Question: I'm working on a Contact Details page in Silverstripe. I'm having problems developing the template for the page, however.
The 'ContactDetails' model has many 'OurServices' and 'OtherServices' within it. These Service contacts are just DataObjects which have basic contact details for the department handling the service in the organisation.
What I'm trying to achieve is a flexible way to display each data type side-by-side. Each data type has its own column in the template, which you can see in this image:
The problem that I'm having is that I need to fill in the gap in the bottom left corner. I need some way to insert an empty in this space.
Here's my template code for this:
'''
<div class="tableContainer">
<% if $OurServices %>
<div class="contactTable ourServices">
<div>
<div class="contactHeader">
<h3 class="contact">Our Services</h3>
</div>
</div>
<% loop $OurServices %>
<div>
<div class="contactContent">
<p class="left bold">$Title</p>
<p class="left">Tel: $Phone</p>
<p class="left">Email: <a href="mailto:{$Email}">$Email</a></p>
<% if $Facebook %><p class="left"><a href="{$Facebook}" class="contact" target="blank">Facebook</a></p><% end_if %>
<% if $DetailURL %><p class="left"><a href="{$DetailURL}" class="contact" target="blank">Find out more</a></p><% end_if %>
</div>
</div>
<% end_loop %>
</div>
<% end_if %>
<% if $OtherServices %>
<div class="contactTable otherServices">
<div>
<div class="contactHeader">
<h3 class="contact">Other Services</h3>
</div>
</div>
<% loop $OtherServices %>
<div>
<div class="contactContent">
<p class="left bold">$Title</p>
<p class="left">Tel: $Phone</p>
<p class="left">Email: <a href="mailto:{$Email}">$Email</a></p>
<% if $Facebook %><p class="left"><a href="{$Facebook}" class="contact" target="blank">Facebook</a></p><% end_if %>
<% if $DetailURL %><p class="left"><a href="{$DetailURL}" class="contact" target="blank">Find out more</a></p><% end_if %>
</div>
</div>
<% end_loop %>
</div>
<% end_if %>
</div>
'''
This is really a basic (and embarrassing!) logic problem, and isn't specific to Silverstripe. I just cannot seem to figure out how to approach it. Any help is much appreciated!
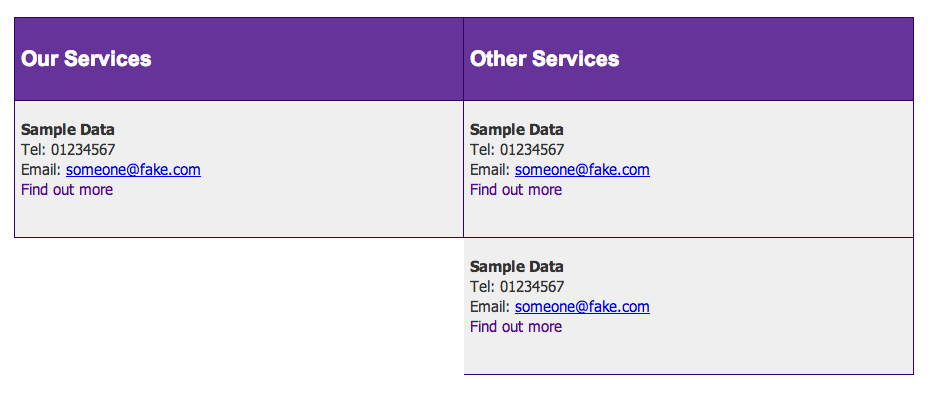
Answer: Why not place your tabular data into a tag and style it accordingly? You can do this with '<td colspan="2">...</td>' on whichever column contains your content. You can then use CSS to add padding to the left of your content.